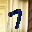
Label: 7